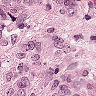
Metastatic tissue present: yes